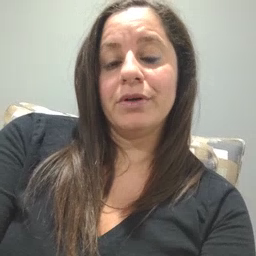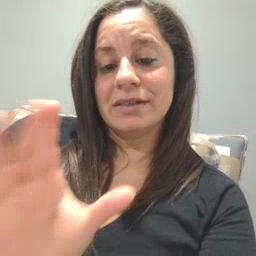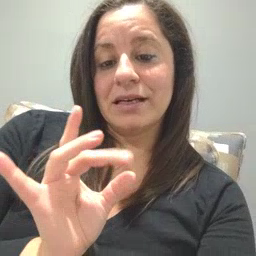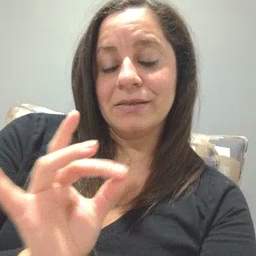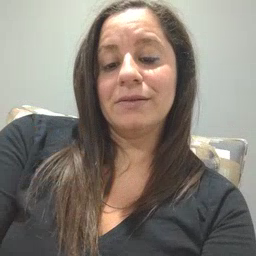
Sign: sticky